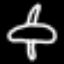
Label: airplane